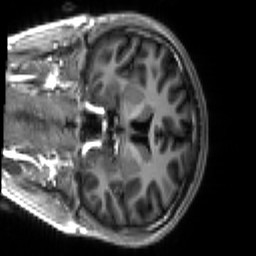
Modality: T1w
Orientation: coronal
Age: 18
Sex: male
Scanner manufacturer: siemens
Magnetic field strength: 3 T
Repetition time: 2.3 s
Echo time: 0.00267 s